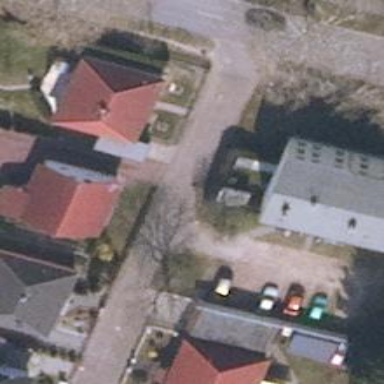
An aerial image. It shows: Living street.